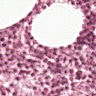
Metastatic tissue present: no